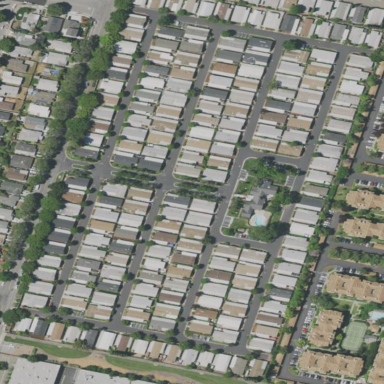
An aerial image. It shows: Residential area designated as trailer park.